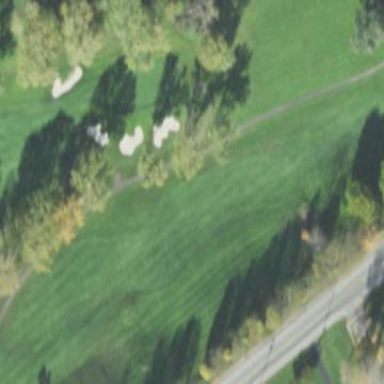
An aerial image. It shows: Grassy area designated as golf fairway.